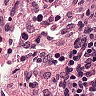
Metastatic tissue present: no